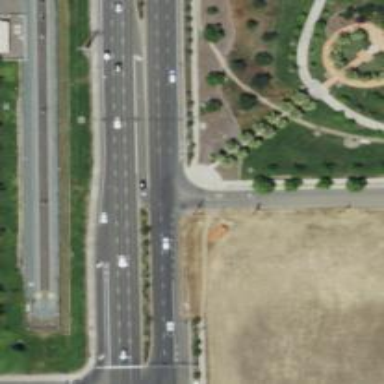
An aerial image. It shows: Secondary link road.